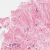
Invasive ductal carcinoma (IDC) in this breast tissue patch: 0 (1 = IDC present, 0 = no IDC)